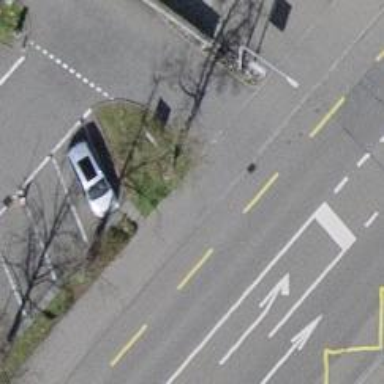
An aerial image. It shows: Marked crossing on the road.